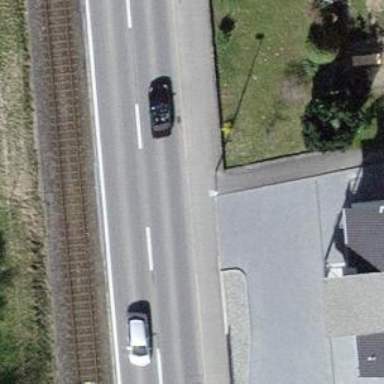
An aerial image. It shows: Pedestrian road.